Question: I'm using following code inside UIView 'drawRect' to draw rectangle with round corners:
'''
CGContextRef context = UIGraphicsGetCurrentContext();
UIBezierPath *path = [UIBezierPath bezierPathWithRoundedRect:rect cornerRadius:5];
CGContextSetFillColorWithColor(context, _fillColor.CGColor);
[path fill];
CGContextSetLineWidth(context, 1);
CGContextSetStrokeColorWithColor(context, _strikeColor.CGColor);
[path stroke];
'''
For some reason I'm getting artefact in stroke: bold corners.

Looks not good. I also tried to have independent path for stroke - same problem.
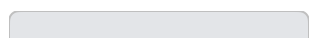
Answer: Think that the corners are right, but stroke goes out of view. Try:
'''
rect = CGRectInset(self.bounds, 0.5, 0.5)
'''
Before creating path.